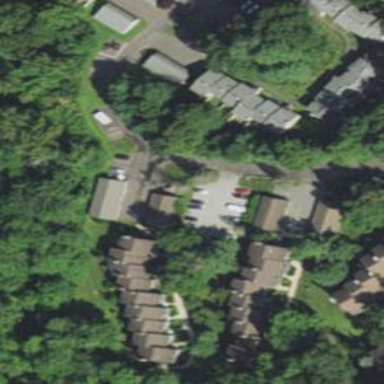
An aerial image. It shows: Residential driveway with asphalt surface.